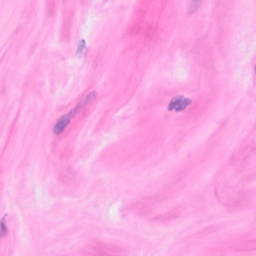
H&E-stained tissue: Breast